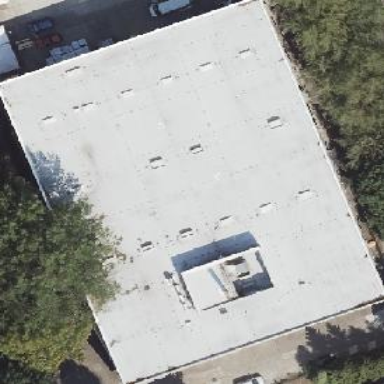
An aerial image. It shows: Commercial building with flat roof.